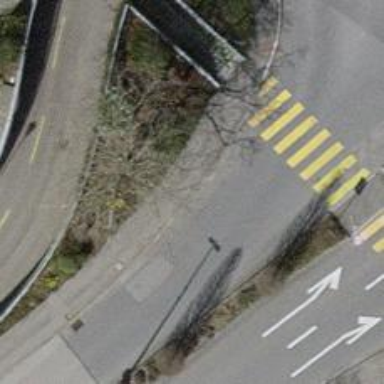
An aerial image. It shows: Sidewalk along the footway.